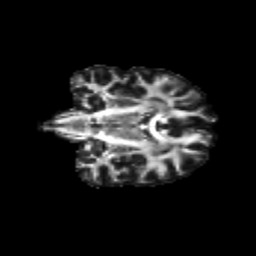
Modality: FA
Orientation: coronal
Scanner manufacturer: siemens
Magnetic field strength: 3 T
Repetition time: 9.2 s
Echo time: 0.084 s